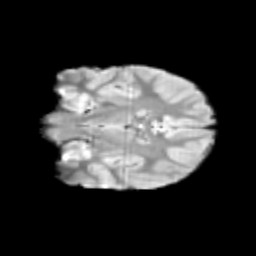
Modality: T2w
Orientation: coronal
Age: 11
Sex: male
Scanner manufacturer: siemens
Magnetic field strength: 3 T
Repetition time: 3.8 s
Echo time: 0.07 s